Question: if i open my testsite: <URL>
and click on the top left icon (filter) so the content and footer slide left and i see that the footer container don't have the same width as content container because the scrollbar in the Content make this.

How can i solve this in my Code?:
'''
jQuery('.filter').on("click", function(e){
e.preventDefault();
var state = $(this).data('state'),
wrapper = $('#content').data('left'),
footer = $('#footer').data('left');
jQuery("#content").animate({
left: state ? wrapper : -250,
duration: 1000
}, "normal");
jQuery("#footer").animate({
left: state ? footer : -250,
duration: 1000
}, "normal");
jQuery(this).data('state', !state);
});
'''
I hope someone have idea.
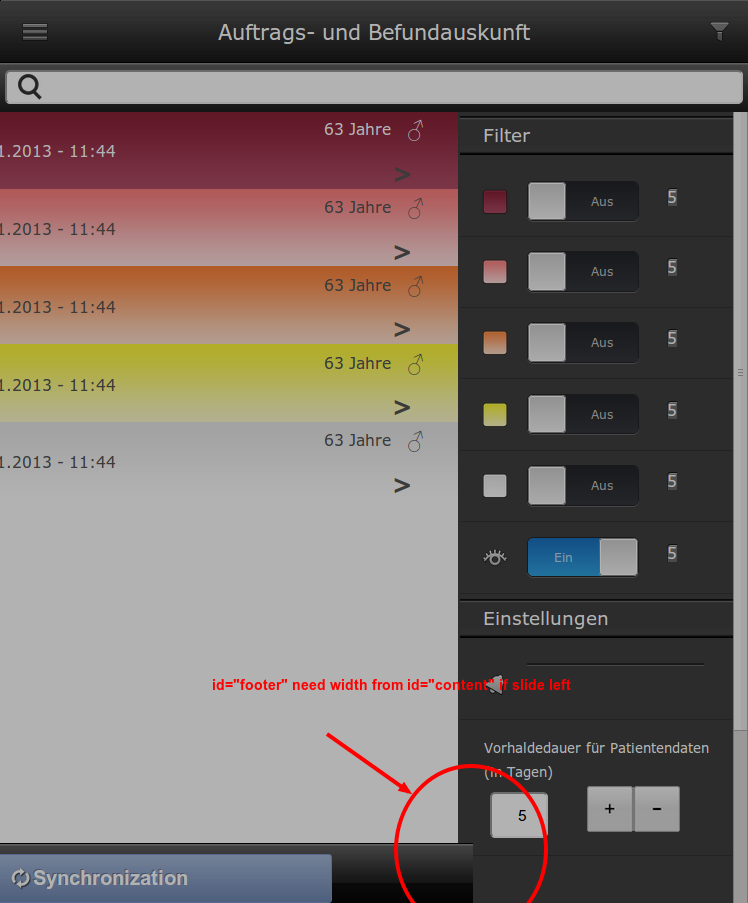
Answer: Try this:
'''
$(document).ready(function() {
$('#footer').width($('#content').width());
});
'''